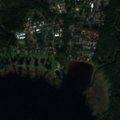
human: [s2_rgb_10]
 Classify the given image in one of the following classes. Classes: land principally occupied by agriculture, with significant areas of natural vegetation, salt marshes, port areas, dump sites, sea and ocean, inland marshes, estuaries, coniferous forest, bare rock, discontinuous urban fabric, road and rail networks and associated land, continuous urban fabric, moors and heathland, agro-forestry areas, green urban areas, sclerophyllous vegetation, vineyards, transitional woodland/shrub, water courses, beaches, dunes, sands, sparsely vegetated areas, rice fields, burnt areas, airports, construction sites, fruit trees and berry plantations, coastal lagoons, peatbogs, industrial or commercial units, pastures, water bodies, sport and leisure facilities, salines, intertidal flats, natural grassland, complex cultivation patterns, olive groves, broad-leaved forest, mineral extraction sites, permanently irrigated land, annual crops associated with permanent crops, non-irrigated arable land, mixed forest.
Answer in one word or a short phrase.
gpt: discontinuous urban fabric, coniferous forest, mixed forest, water bodies